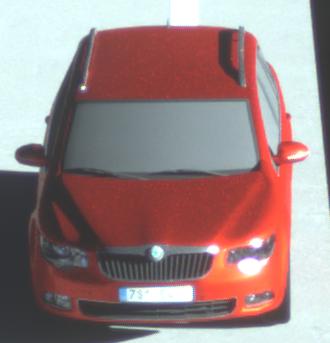
Make: Skoda
Model: Superb Combi 1.4 TSI
Detailed model: Superb (II) Combi
Model produced from: 2010/01
Model produced until: 2011/10
Doors: 5
Color: red
Road condition: dry road
Daytime: sunrise or sunset
Contrast: high contrast